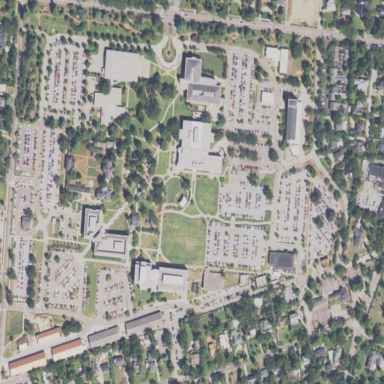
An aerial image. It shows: University.